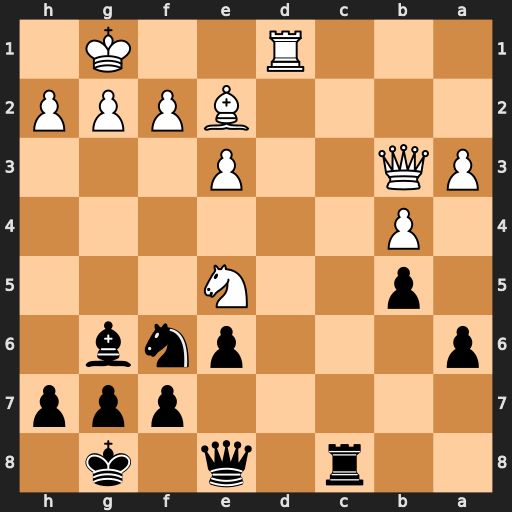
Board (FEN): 2r1q1k1/5ppp/p3pnb1/1p2N3/1P6/PQ2P3/4BPPP/3R2K1
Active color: b
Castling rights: -
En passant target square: -
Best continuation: Bc2 Qb2 Bxd1